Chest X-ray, PA view. Patient: 62 years old, sex F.
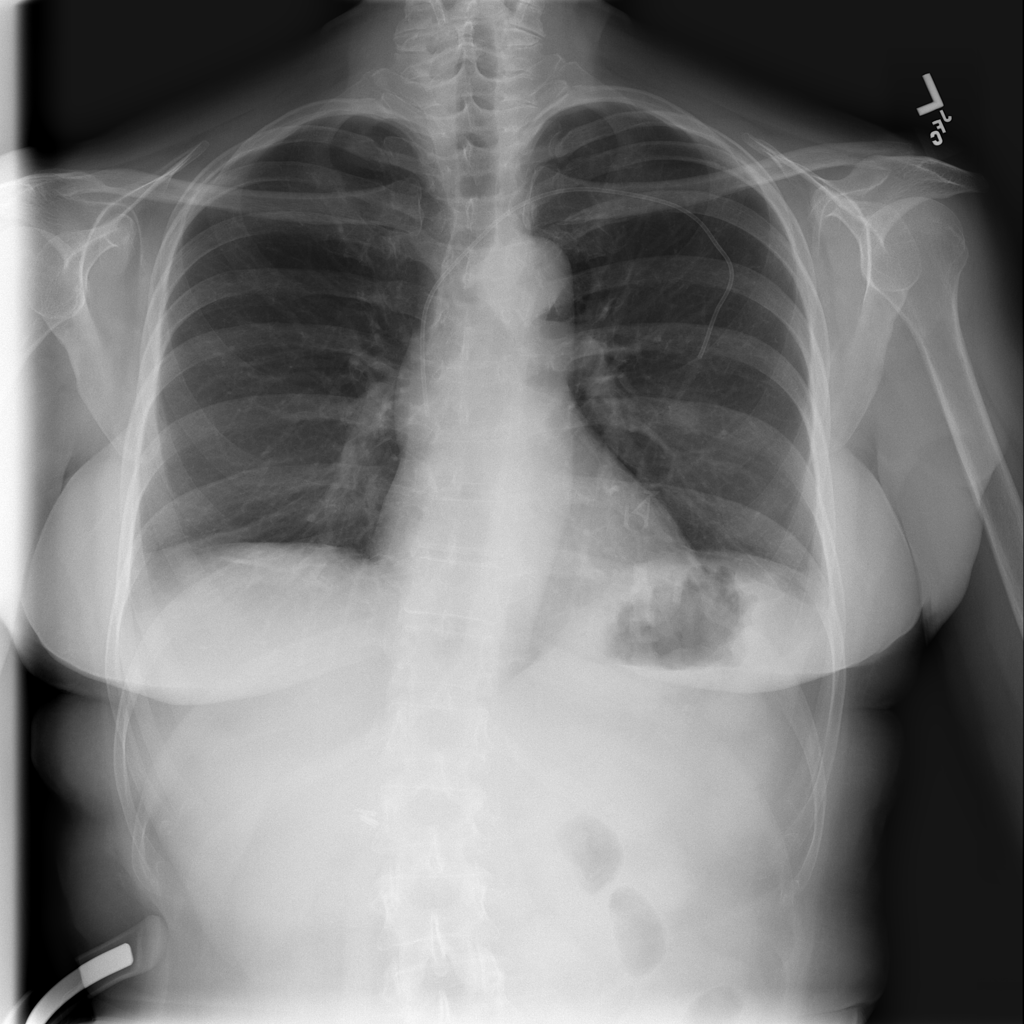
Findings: No Finding